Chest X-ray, PA view. Patient: 33 years old, sex M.
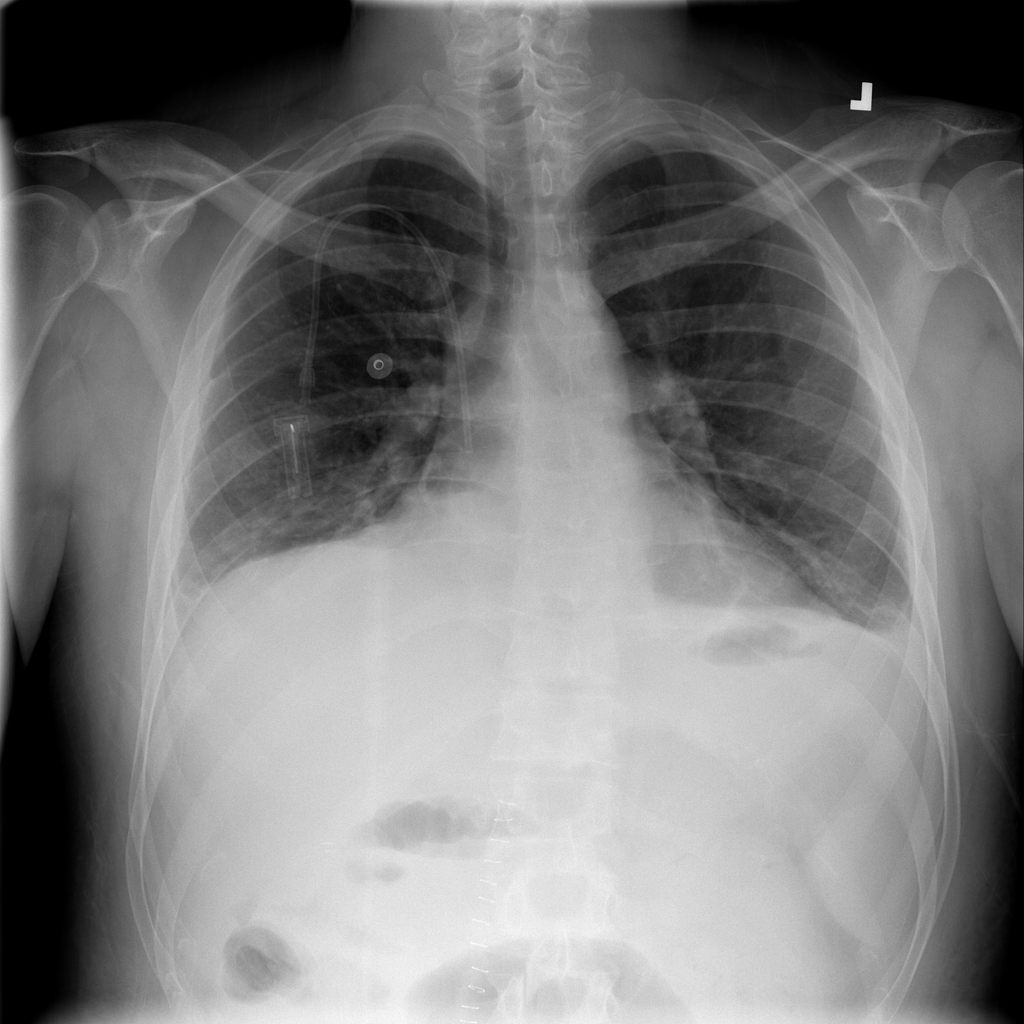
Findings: Atelectasis, Consolidation